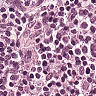
Metastatic tissue present: no